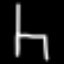
Label: chair